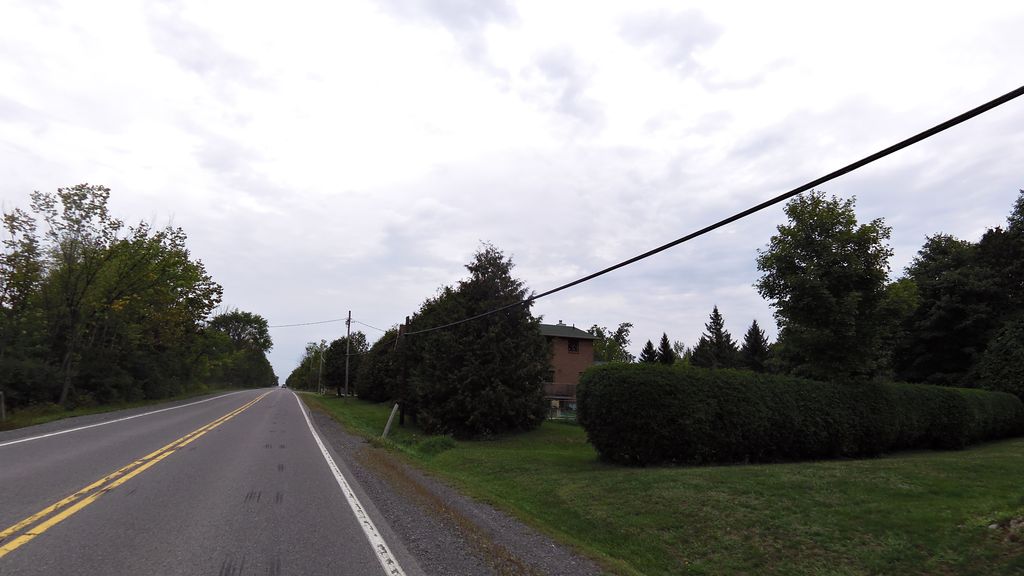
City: ottawa-gatineau